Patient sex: M
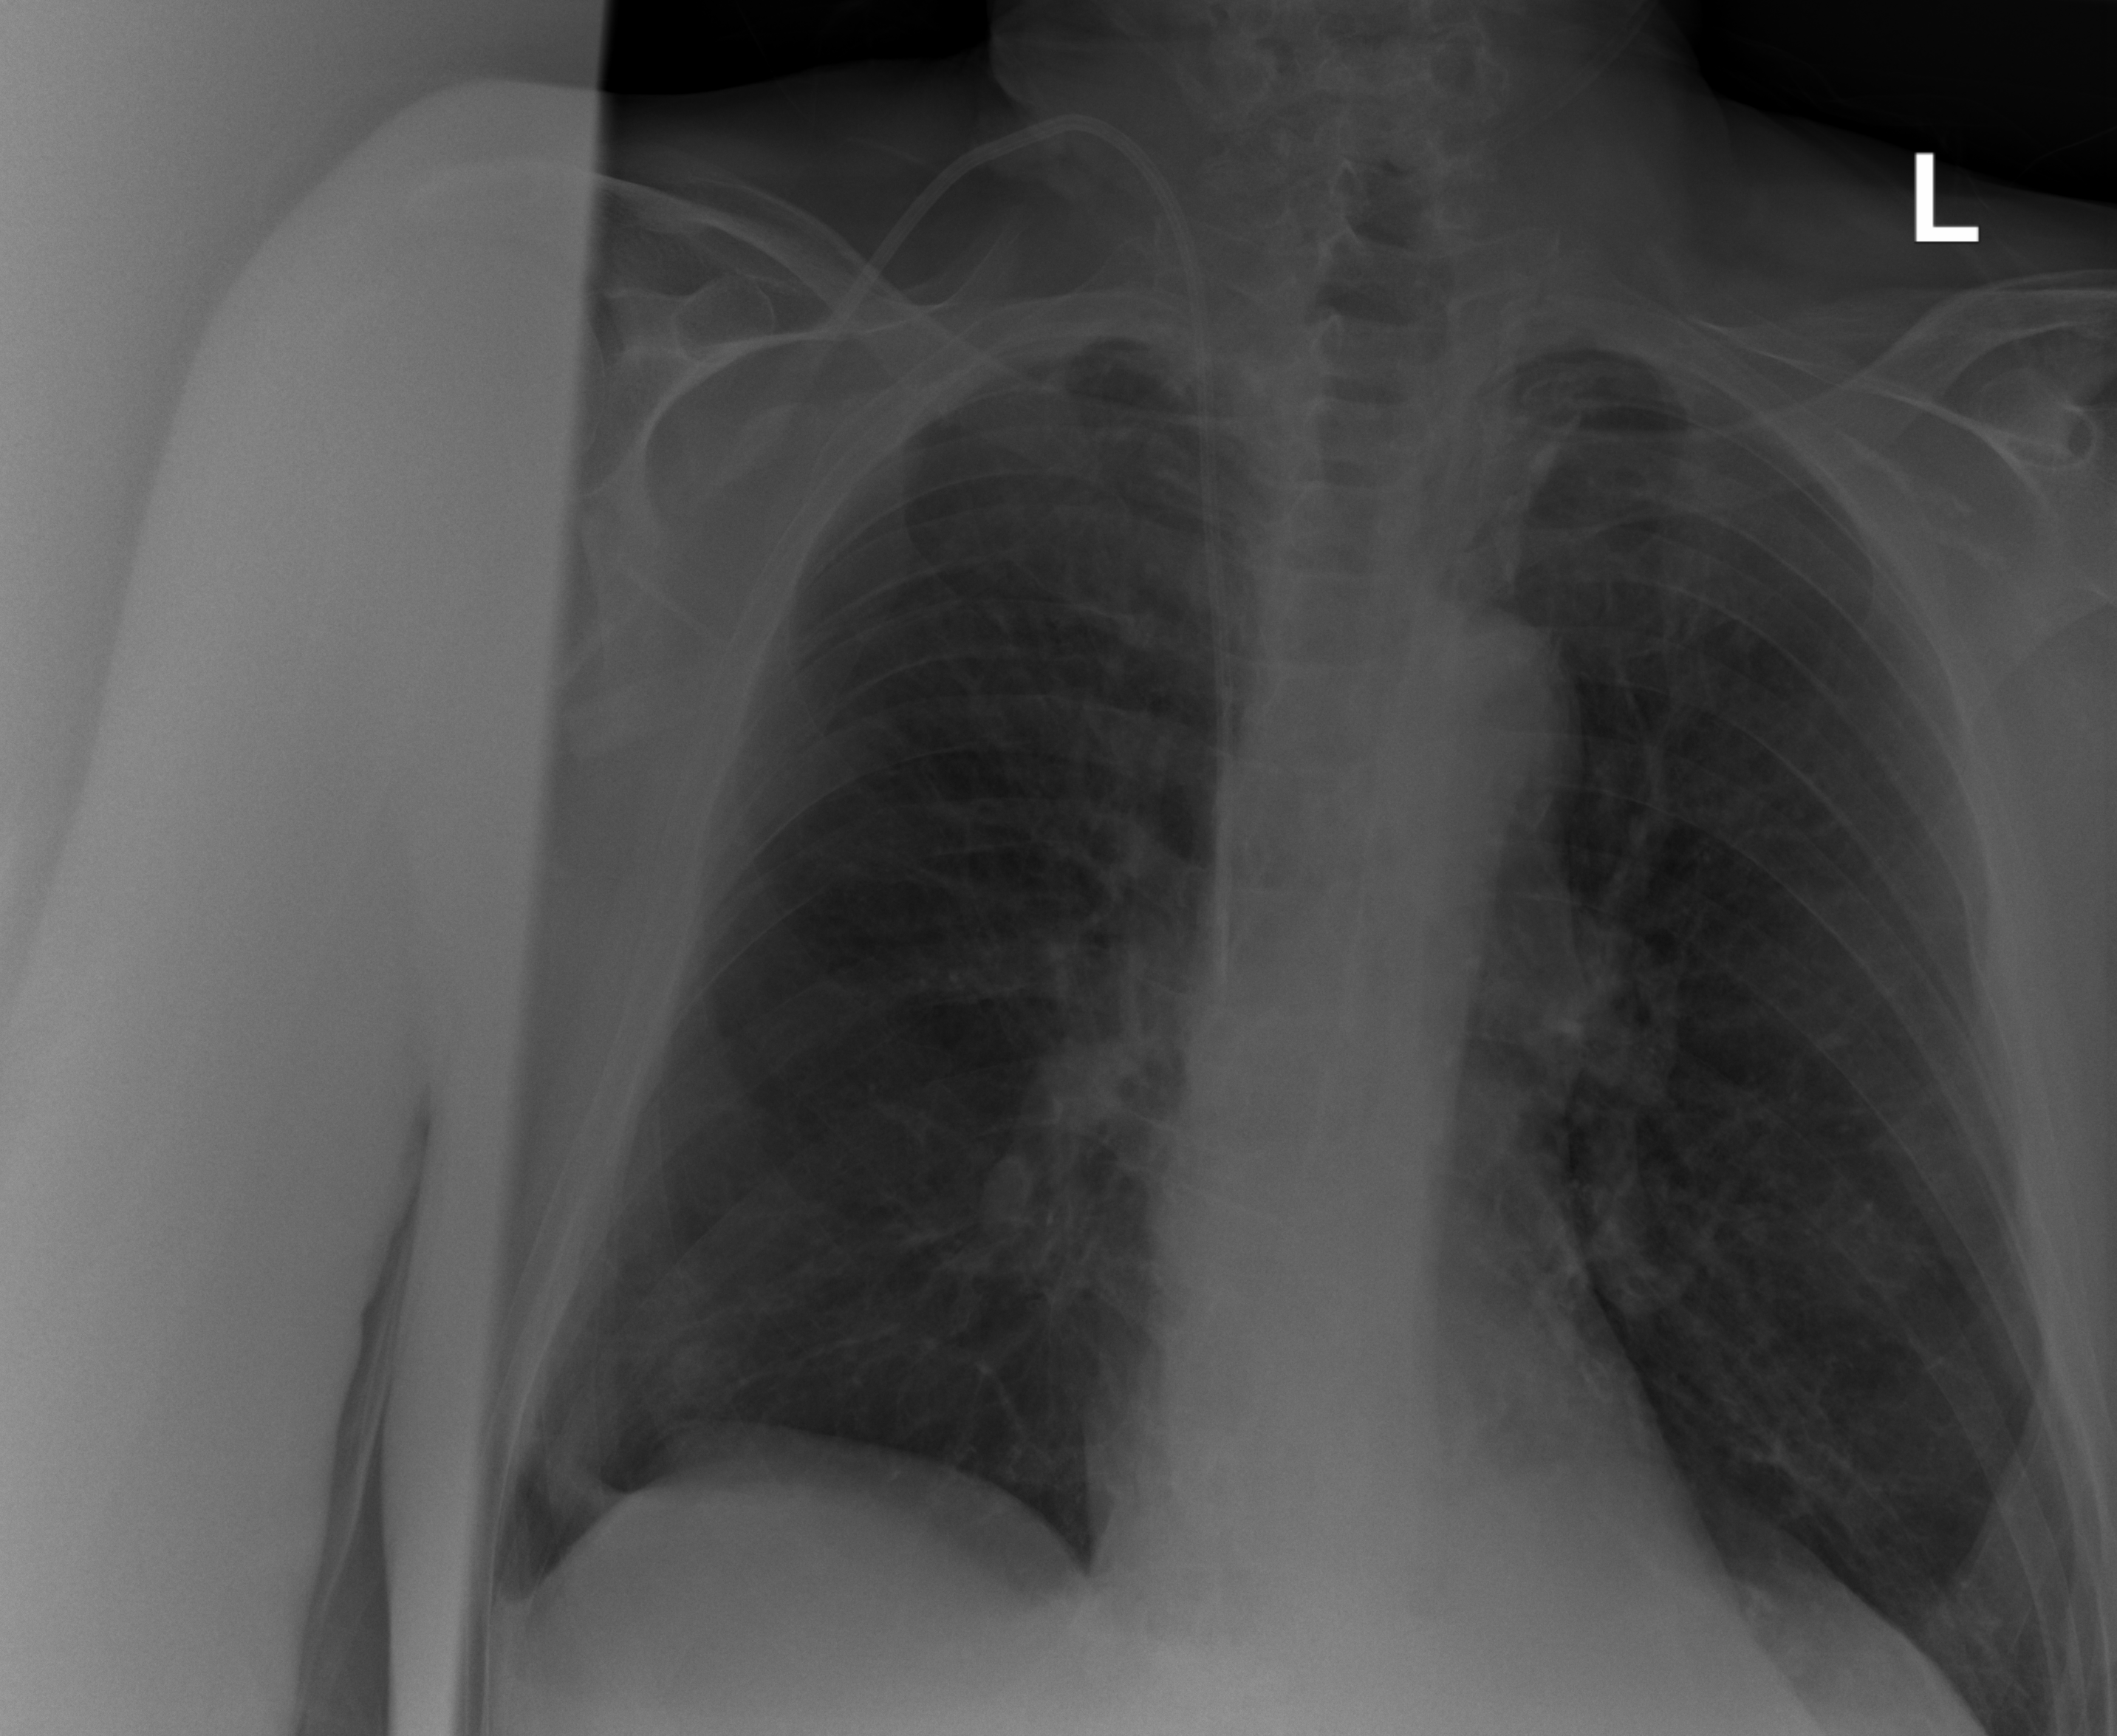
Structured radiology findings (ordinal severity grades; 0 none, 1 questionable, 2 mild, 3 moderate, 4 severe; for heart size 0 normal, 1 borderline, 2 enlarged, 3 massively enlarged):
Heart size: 0
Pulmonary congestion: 0
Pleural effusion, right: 1
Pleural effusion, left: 0
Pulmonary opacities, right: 0
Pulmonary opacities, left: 0
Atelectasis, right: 0
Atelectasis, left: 0